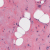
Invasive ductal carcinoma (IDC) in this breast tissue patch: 0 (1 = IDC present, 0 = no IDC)